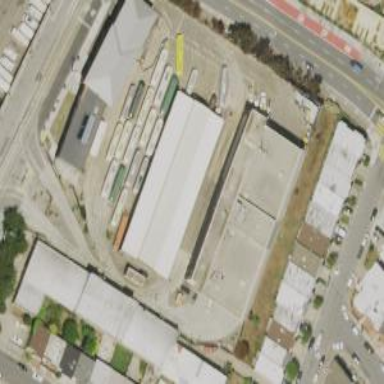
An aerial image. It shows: Light rail service yard with electrified contact line. The yard includes building passage tunnel.